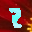
Label: 2